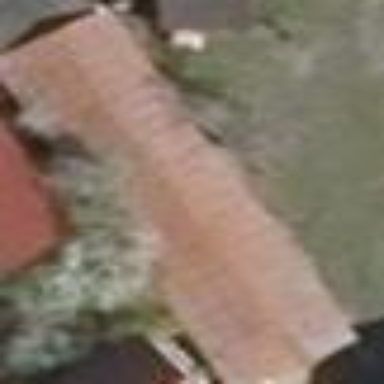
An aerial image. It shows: Building with gabled roof. The roof orientation is along the structure.